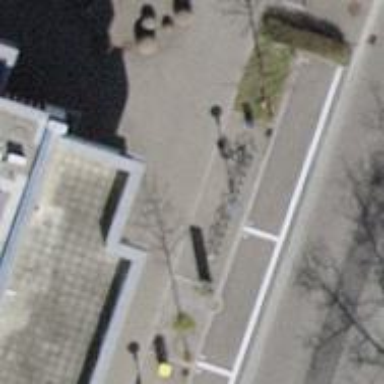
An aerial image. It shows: Paved area with bicycle parking rack.